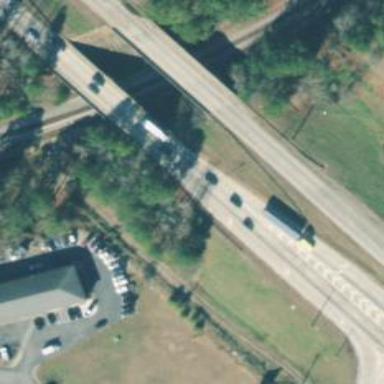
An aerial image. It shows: Bridge on trunk expressway.